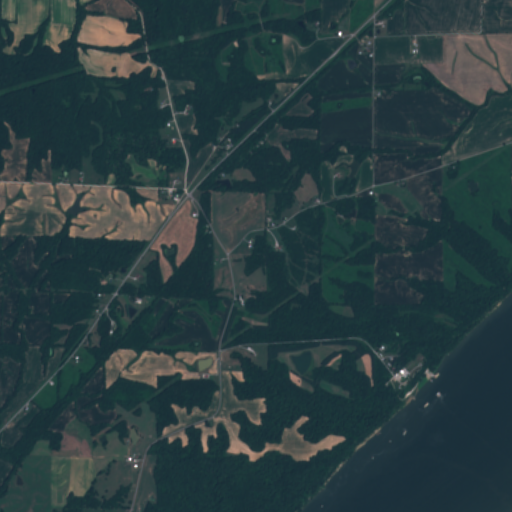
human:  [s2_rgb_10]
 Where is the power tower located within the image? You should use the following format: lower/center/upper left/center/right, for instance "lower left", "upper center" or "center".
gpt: The power tower is located in the upper left of the image.
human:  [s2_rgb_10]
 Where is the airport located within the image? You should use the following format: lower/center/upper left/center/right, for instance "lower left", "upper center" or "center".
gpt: There is no airport in the image.